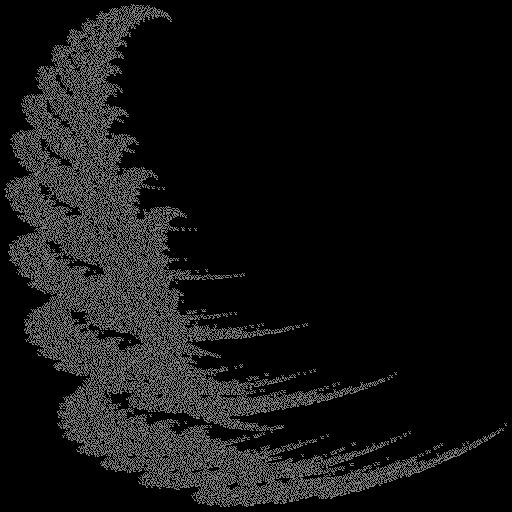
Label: snowdrift